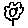
Label: flower